Question: I have a Detail View Controller, which has different text lengths according to which cell you press in the Main View Controller, of which it segues to. How do I set the cell's height according to how much content is in it?
FYI, the cell consists of 3 labels and 1 image view. It is vertically set as 'UILabel', 'UIImageView', 'UILabel', 'UILabel'.
I am using Swift.
This is what happens when I add the auto-layout constraints:

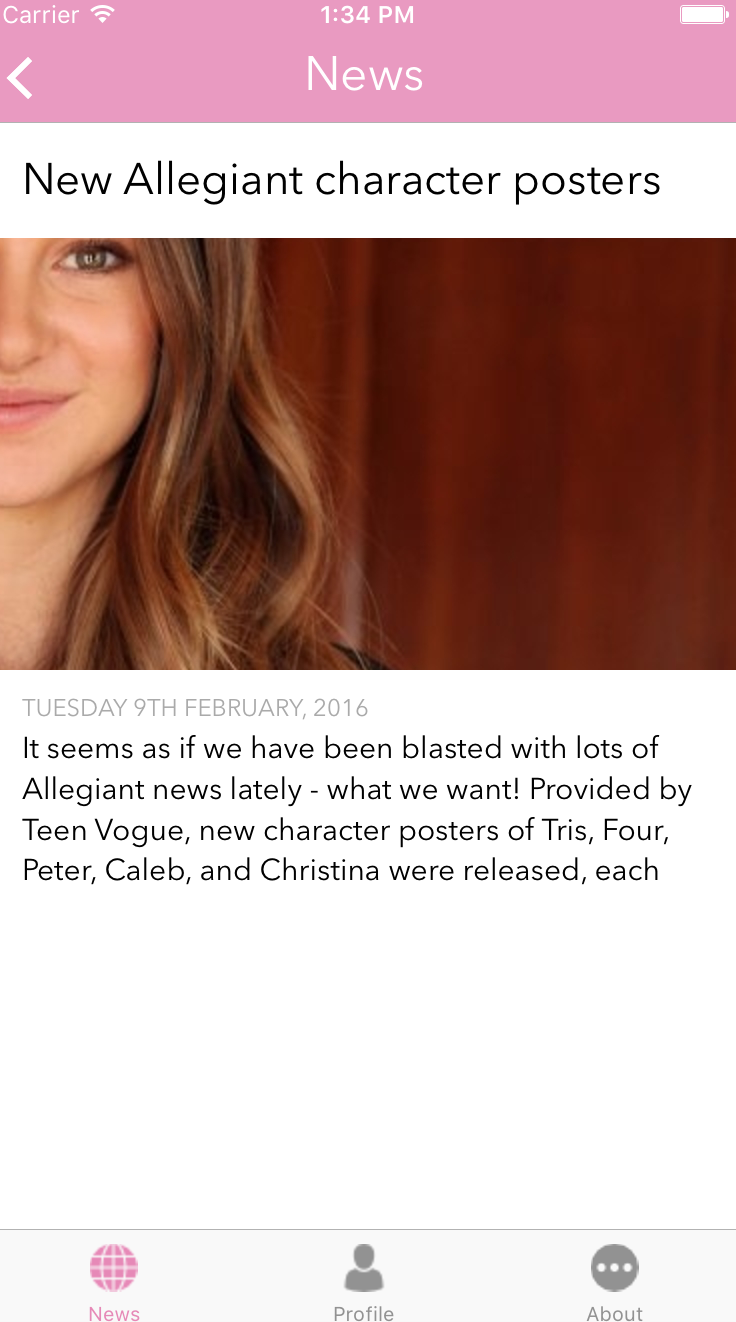
Answer: To fix this, I added the 'sizeToFit()' property to my label.